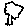
Label: tree